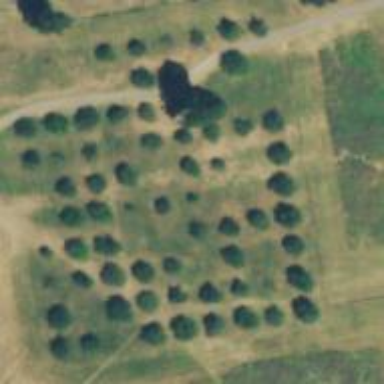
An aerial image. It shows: Orchard.